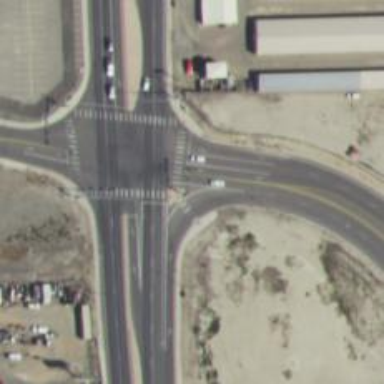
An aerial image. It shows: Asphalt road with secondary link designation.